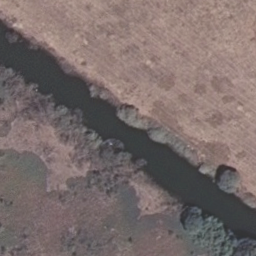
Label: river